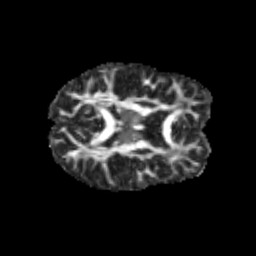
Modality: FA
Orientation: axial
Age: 14
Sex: female
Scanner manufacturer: siemens
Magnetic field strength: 3 T
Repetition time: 3.8 s
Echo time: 0.07 s